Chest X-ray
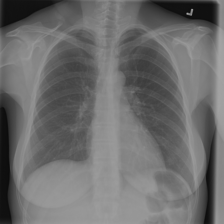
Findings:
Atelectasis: negative
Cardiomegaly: negative
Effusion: negative
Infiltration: negative
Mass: negative
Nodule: negative
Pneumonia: negative
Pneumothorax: negative
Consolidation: negative
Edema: negative
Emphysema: negative
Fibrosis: negative
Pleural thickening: negative
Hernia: negative